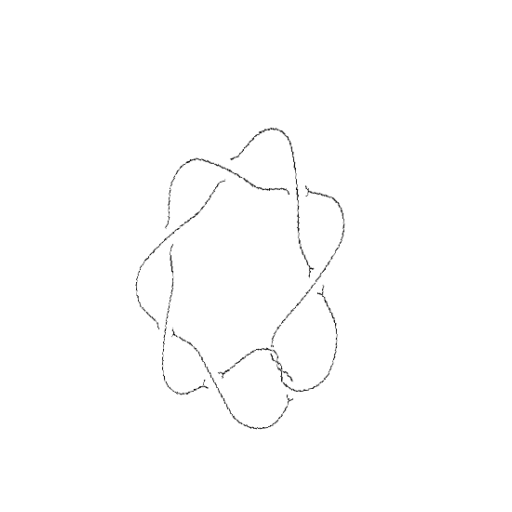
Crossing number: 10